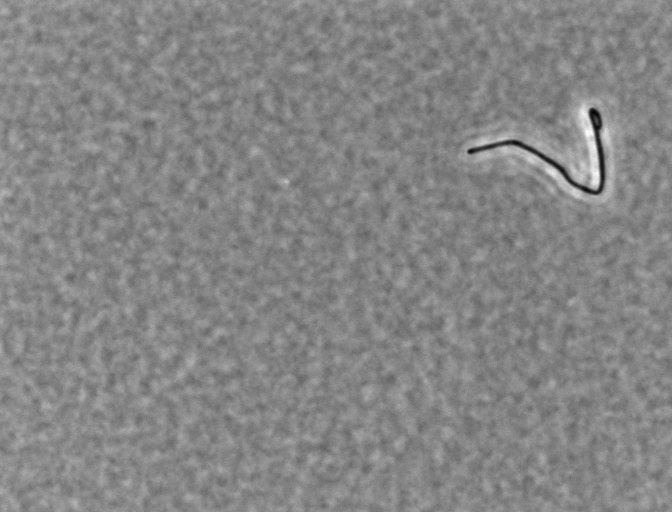
Bacillus subtilis